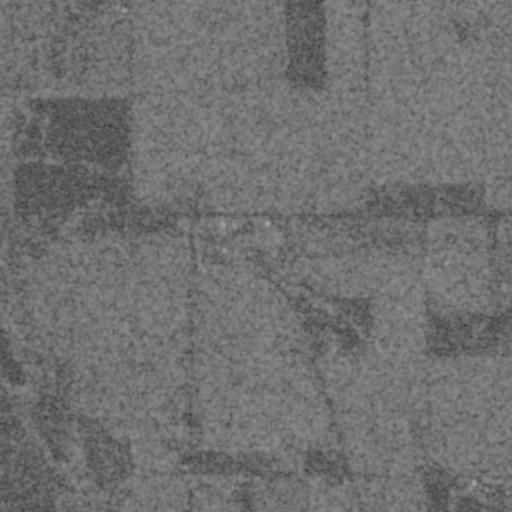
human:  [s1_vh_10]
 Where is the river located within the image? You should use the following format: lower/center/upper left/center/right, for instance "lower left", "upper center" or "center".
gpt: The river is located in the right of the image.
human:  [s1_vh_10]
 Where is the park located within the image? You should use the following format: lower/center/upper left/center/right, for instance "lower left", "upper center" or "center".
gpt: There is no park in the image.

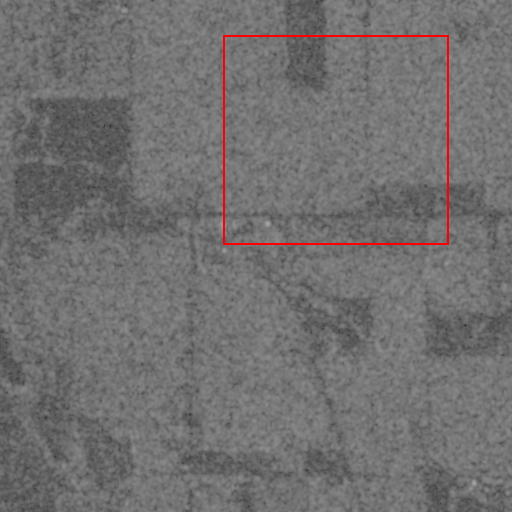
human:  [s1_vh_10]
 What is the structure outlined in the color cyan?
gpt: There is no cyan outline.
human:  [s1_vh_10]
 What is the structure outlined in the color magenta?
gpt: There is no structure outlined in magenta.